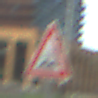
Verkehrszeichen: UnebeneFahrbahn
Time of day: MorningAfternoon
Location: Outdoor (Urban)
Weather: PartlyCloudy
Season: NotSpecified
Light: Natural